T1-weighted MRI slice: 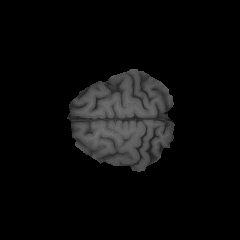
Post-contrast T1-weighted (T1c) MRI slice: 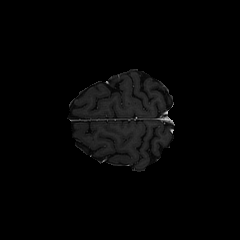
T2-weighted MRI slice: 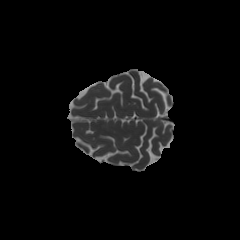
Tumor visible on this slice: no